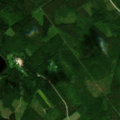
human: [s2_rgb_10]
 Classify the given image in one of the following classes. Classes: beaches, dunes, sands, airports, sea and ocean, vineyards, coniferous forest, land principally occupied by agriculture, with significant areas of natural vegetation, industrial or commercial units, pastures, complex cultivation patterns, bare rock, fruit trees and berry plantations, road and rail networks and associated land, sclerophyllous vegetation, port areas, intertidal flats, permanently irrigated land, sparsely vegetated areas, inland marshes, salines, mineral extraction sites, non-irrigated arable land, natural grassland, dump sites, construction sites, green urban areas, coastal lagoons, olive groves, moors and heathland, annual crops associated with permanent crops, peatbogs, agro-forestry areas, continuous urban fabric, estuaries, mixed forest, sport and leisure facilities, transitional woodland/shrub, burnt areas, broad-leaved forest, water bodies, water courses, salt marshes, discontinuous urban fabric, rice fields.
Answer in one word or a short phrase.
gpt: coniferous forest, mixed forest, transitional woodland/shrub